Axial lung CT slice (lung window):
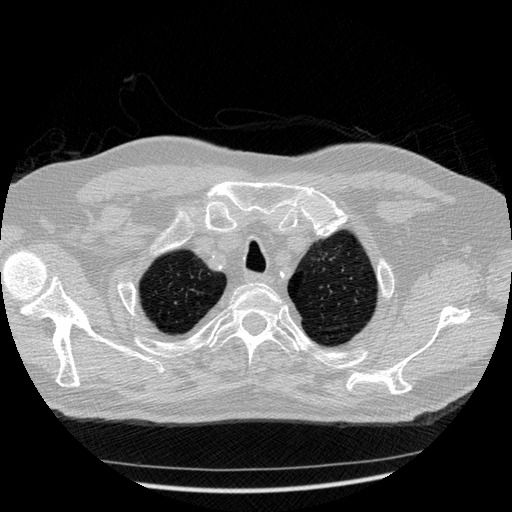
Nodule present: no